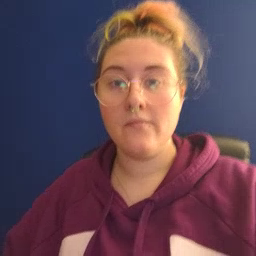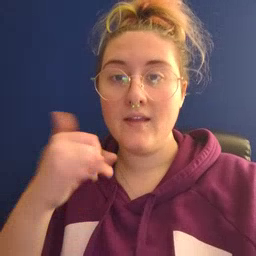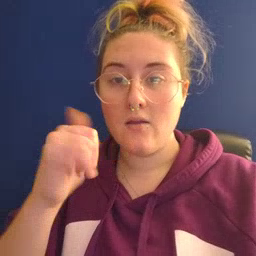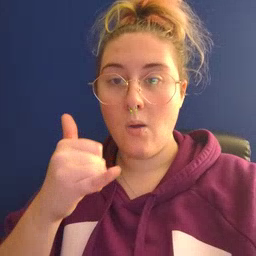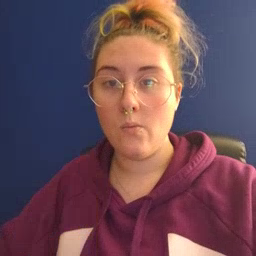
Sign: yellow